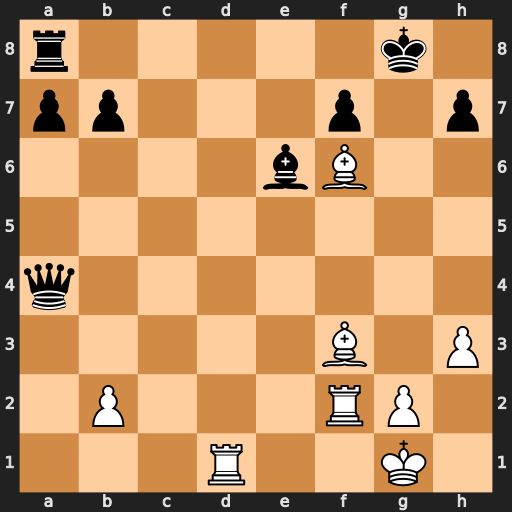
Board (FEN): r5k1/pp3p1p/4bB2/8/q7/5B1P/1P3RP1/3R2K1
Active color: w
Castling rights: -
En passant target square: -
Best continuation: Rfd2 Re8 Rd8